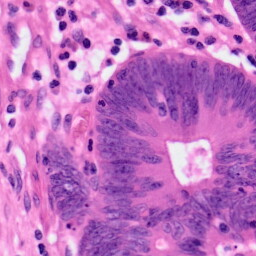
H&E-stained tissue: Colon